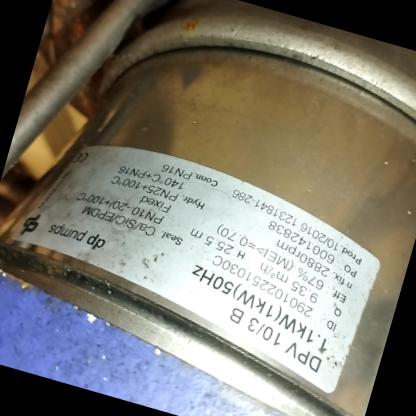
Klasa: tabliczka-znamionowa